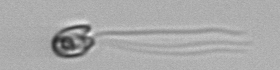
Label: flagellate_morphotype1